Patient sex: M
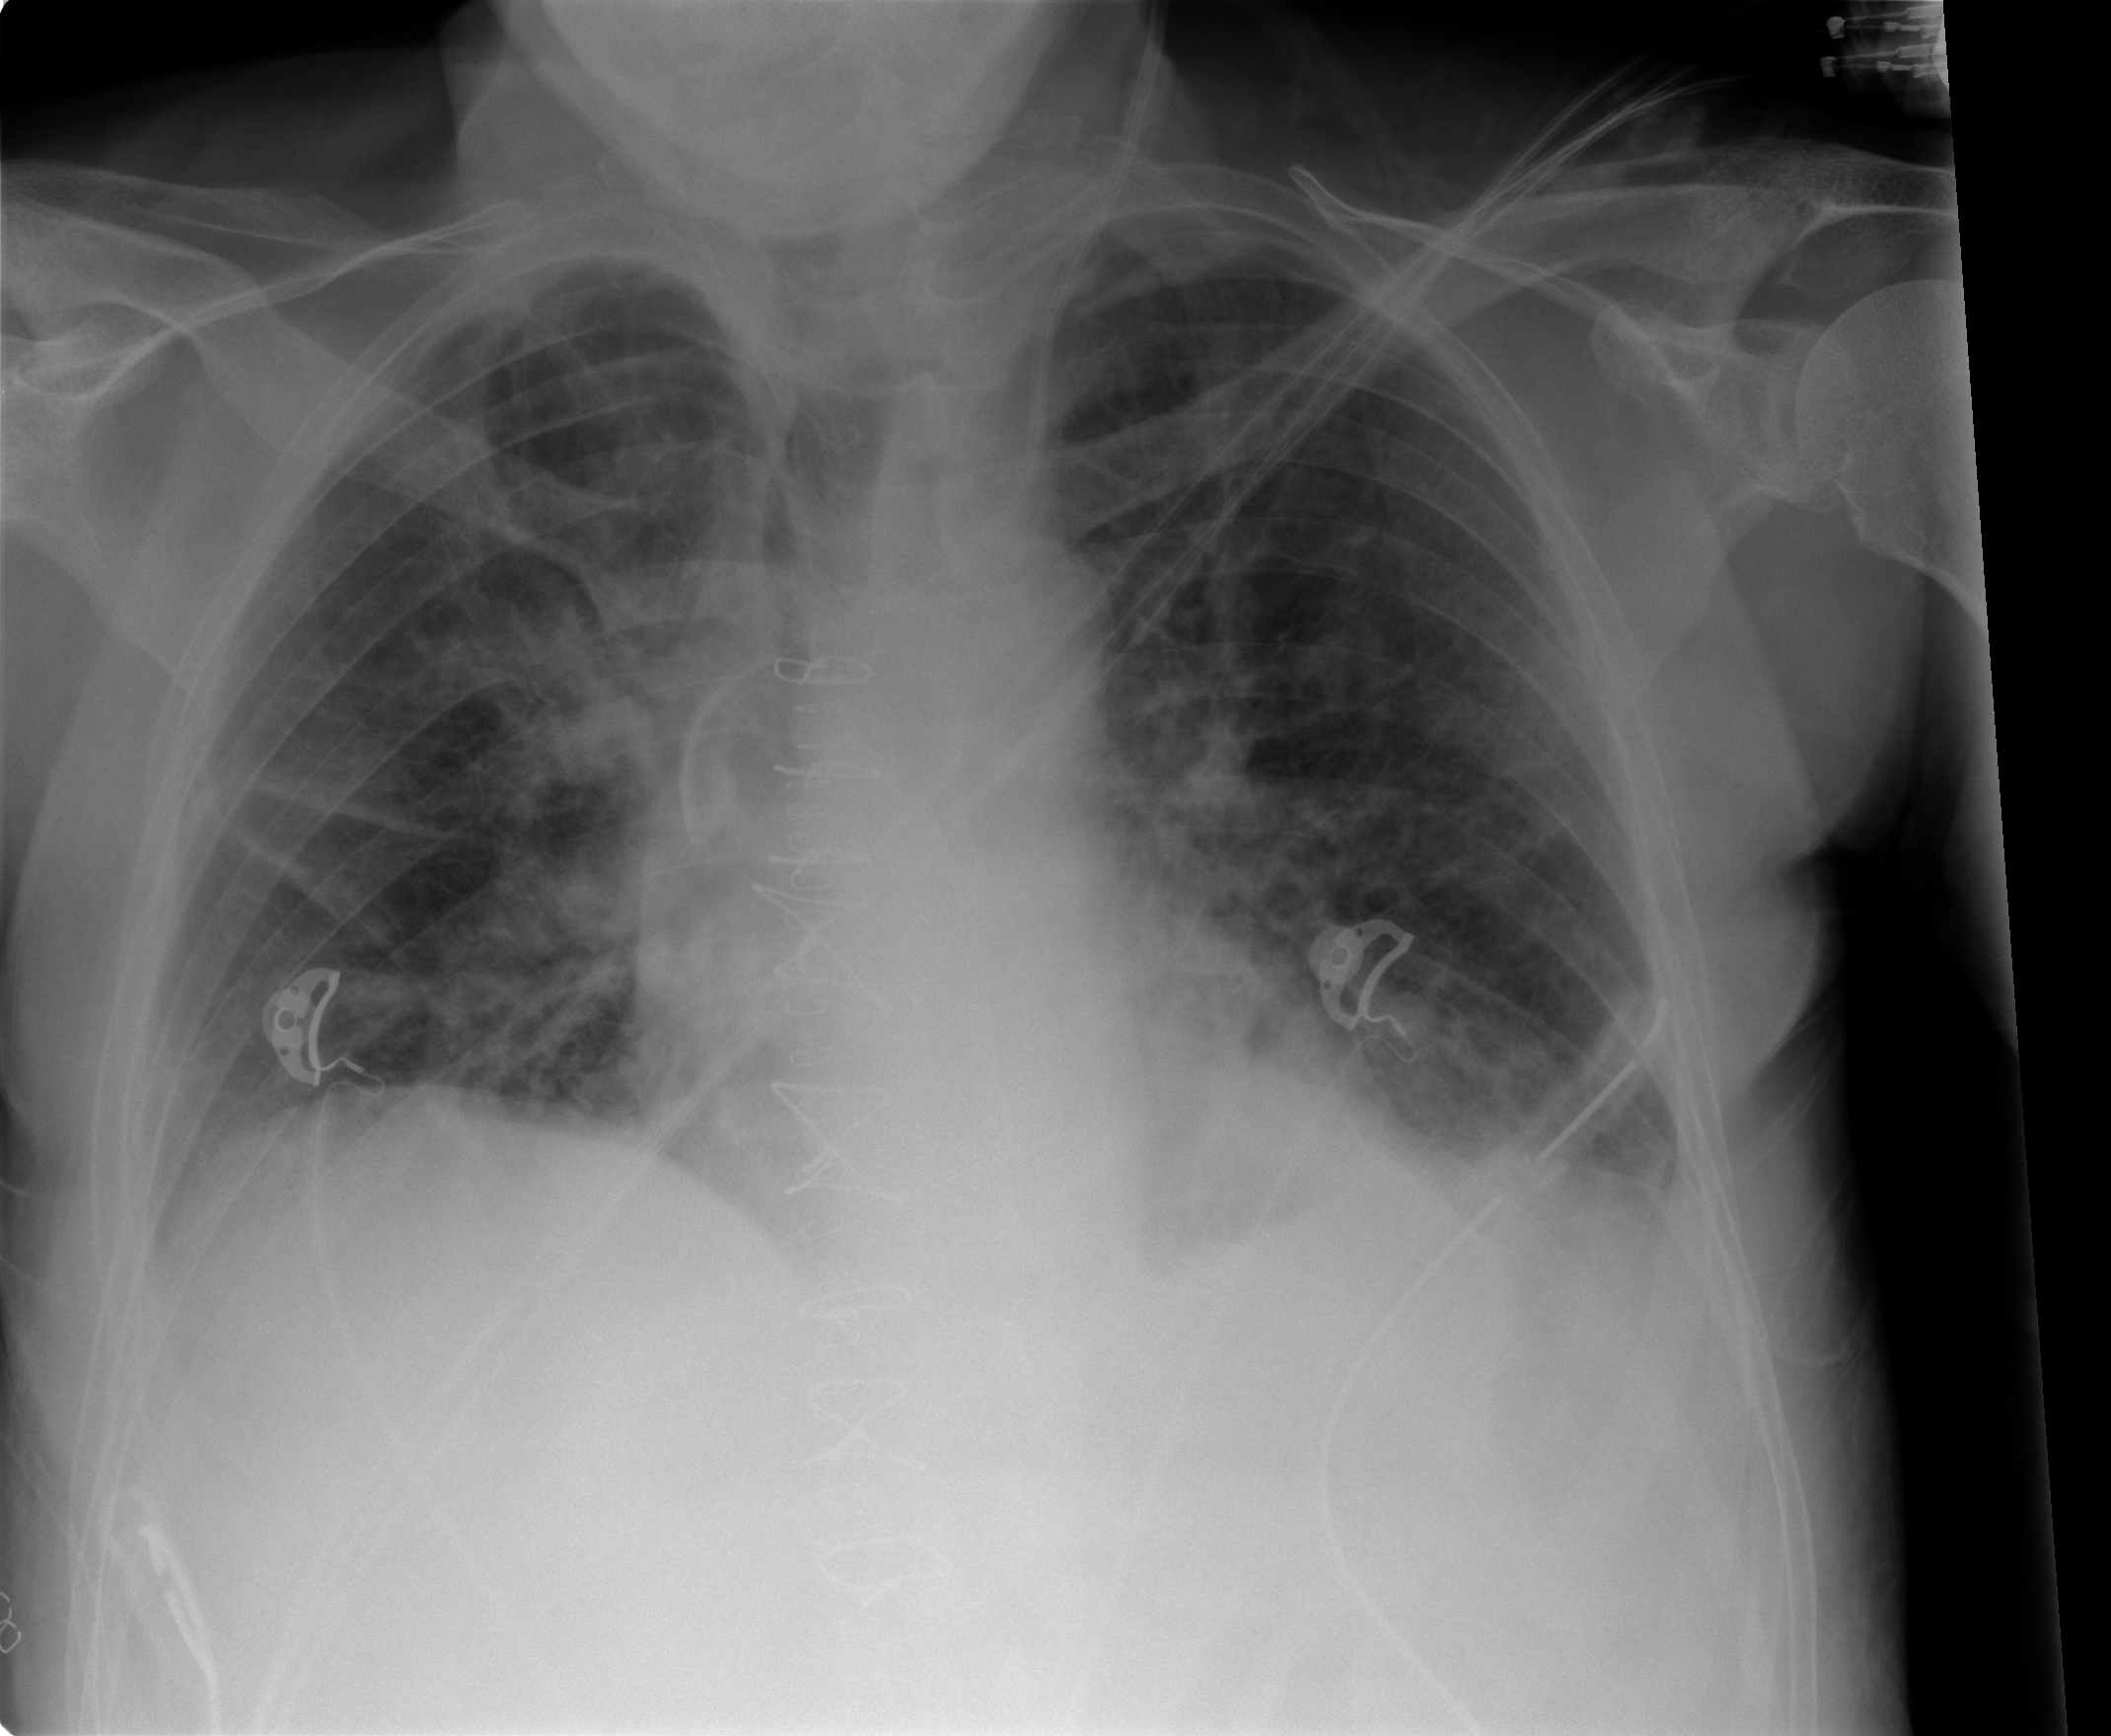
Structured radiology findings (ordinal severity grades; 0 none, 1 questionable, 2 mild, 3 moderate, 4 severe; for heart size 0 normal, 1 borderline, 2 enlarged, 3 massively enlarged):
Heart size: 0
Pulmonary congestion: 1
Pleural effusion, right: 0
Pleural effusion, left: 0
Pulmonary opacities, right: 3
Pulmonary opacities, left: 2
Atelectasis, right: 2
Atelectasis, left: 2